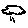
Label: cloud